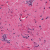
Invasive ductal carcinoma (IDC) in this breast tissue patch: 0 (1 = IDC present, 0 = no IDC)